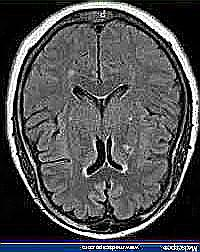
Label: notumor